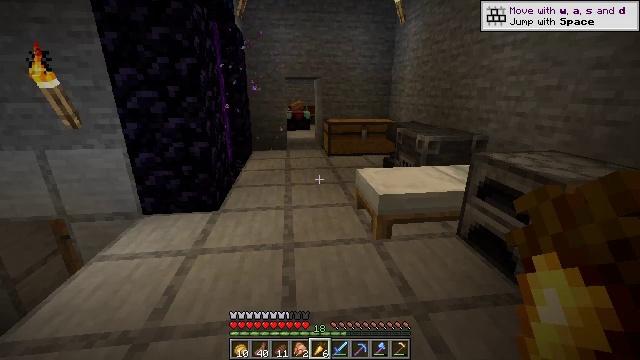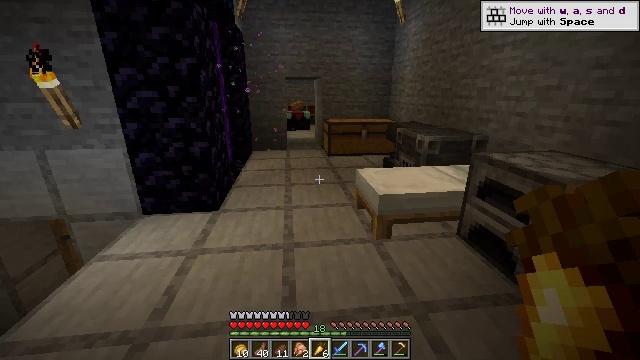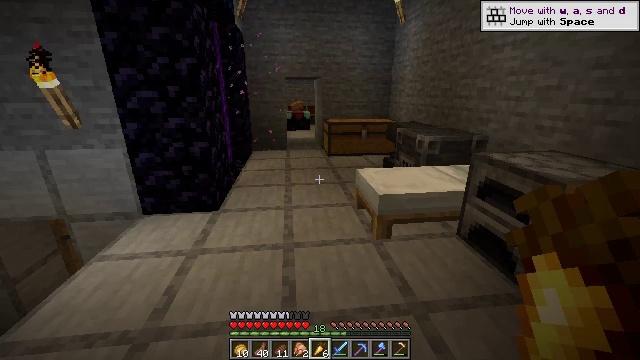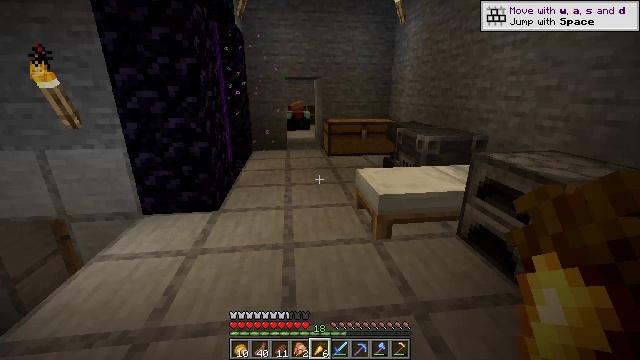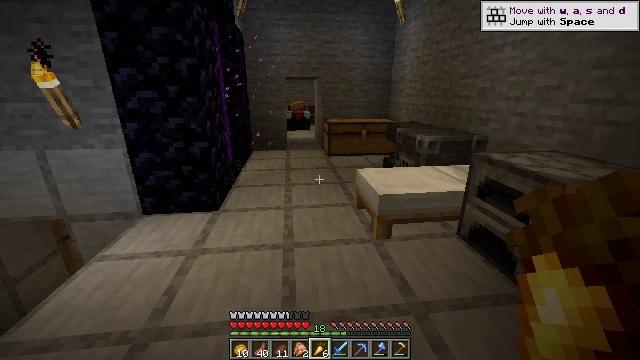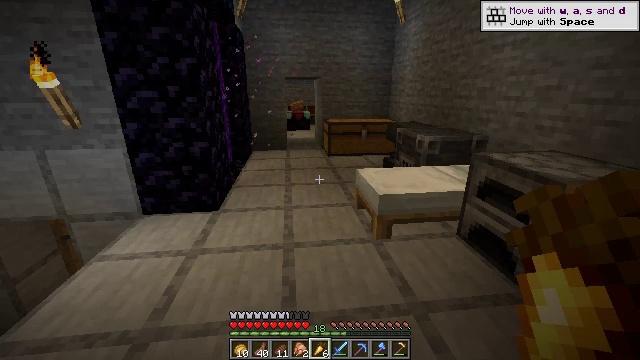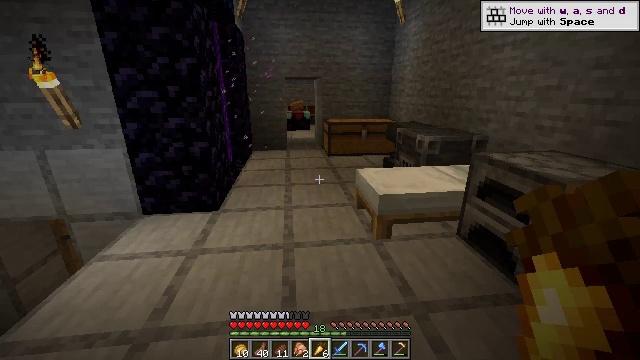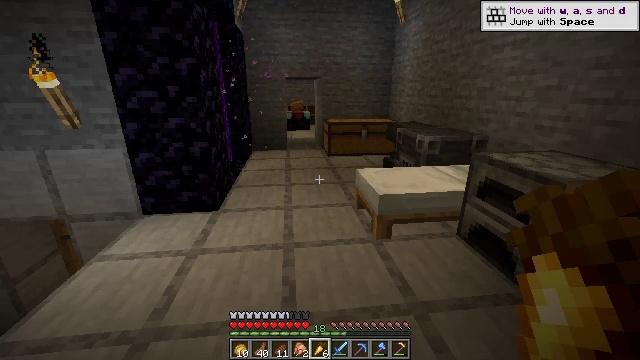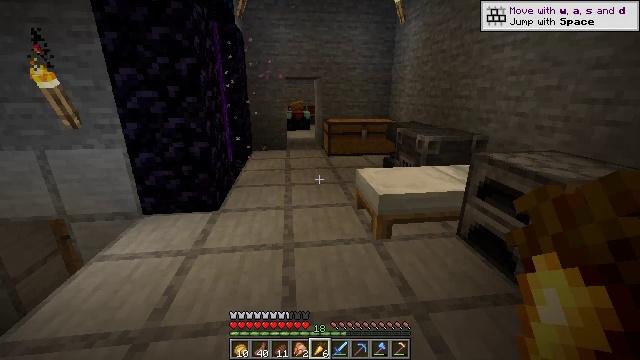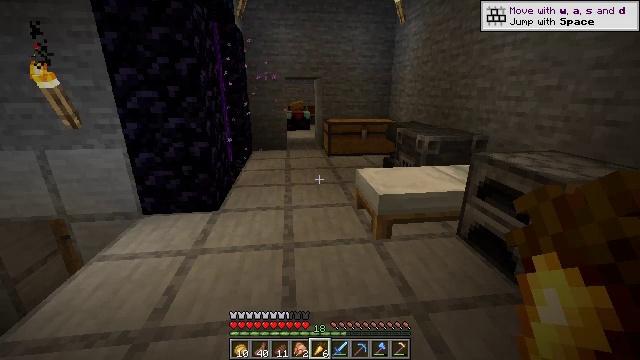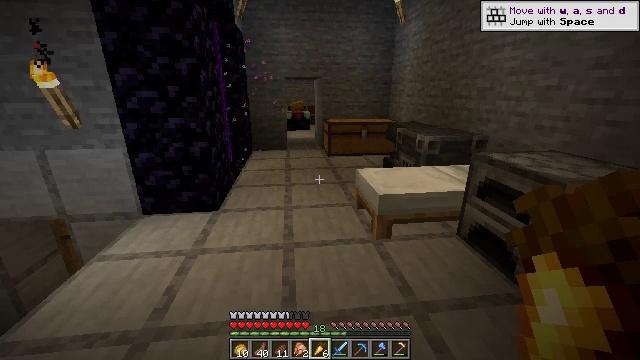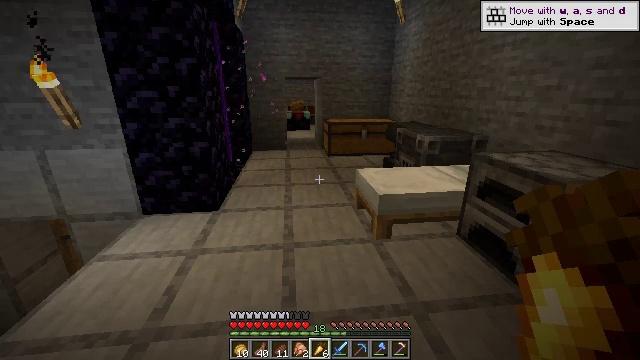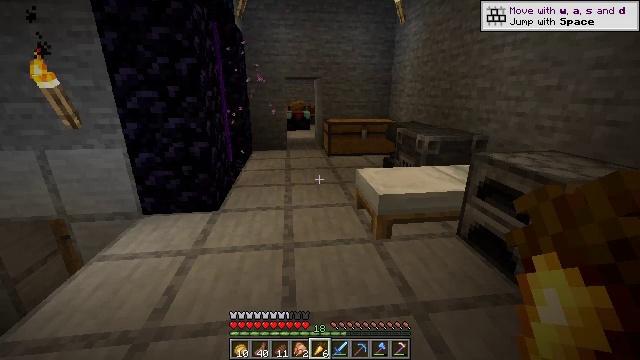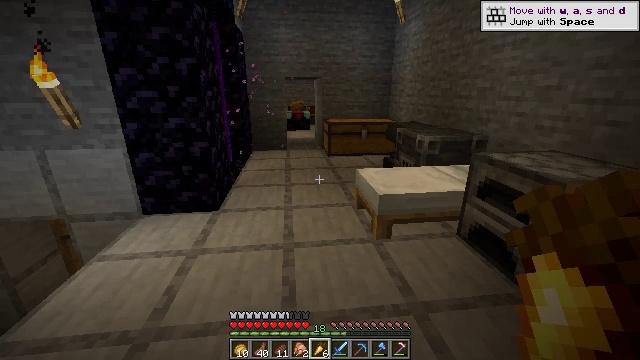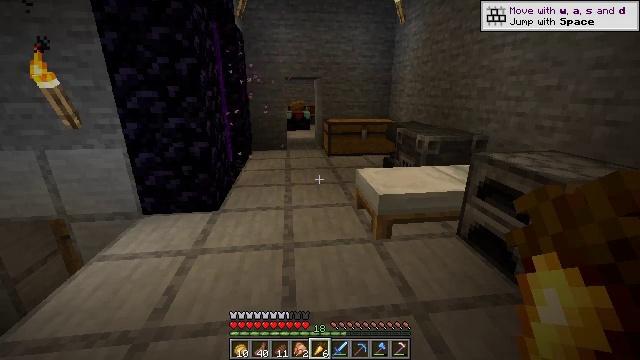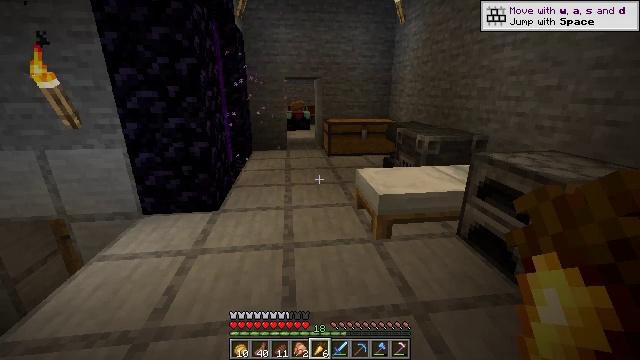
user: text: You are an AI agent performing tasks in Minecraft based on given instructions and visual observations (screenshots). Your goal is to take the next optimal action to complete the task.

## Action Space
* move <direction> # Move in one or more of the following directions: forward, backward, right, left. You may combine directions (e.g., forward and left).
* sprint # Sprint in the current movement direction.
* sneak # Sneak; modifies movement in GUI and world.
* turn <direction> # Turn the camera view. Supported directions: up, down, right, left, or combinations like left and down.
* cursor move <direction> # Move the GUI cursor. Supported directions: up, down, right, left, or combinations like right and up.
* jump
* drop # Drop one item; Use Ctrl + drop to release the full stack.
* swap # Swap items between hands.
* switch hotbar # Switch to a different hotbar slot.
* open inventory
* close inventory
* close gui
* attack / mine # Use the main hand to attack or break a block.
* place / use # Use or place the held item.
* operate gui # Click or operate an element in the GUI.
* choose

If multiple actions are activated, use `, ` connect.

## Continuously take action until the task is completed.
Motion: motion action
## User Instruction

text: Use the crafting grid to make a tripwire hook.
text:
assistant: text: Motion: no_op
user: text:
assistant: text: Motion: no_op
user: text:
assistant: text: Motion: no_op
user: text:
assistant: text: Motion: no_op
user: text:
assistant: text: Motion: no_op
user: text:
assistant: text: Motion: no_op
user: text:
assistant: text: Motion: no_op
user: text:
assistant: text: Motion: no_op
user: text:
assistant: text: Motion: no_op
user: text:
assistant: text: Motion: no_op
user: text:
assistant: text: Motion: no_op
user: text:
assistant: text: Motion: no_op
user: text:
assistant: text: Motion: no_op
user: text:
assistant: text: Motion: no_op
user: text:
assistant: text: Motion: no_op
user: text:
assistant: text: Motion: no_op
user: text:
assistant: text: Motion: no_op
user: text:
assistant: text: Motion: no_op
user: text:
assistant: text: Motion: no_op
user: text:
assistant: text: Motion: no_op
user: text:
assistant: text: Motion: no_op
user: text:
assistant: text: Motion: no_op
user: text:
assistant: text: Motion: no_op
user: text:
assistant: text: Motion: no_op
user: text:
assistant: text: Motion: no_op
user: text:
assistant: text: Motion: no_op
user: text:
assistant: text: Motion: no_op
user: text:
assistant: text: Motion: no_op
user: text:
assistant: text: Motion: no_op
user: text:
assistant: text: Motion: no_op